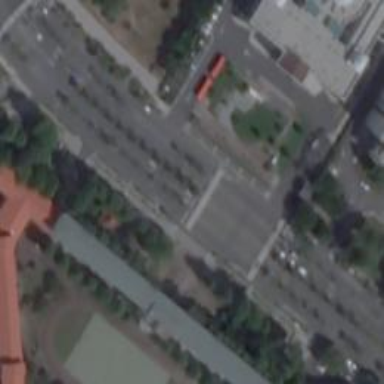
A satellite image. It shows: Marked crossing on the road.